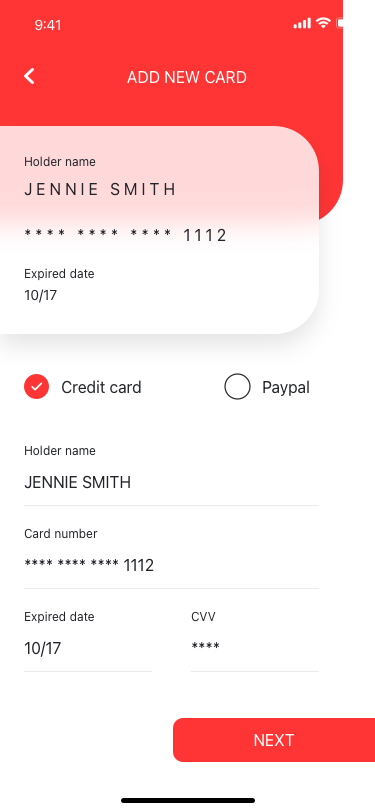
Text in this UI design:
NEXT
Credit card
Paypal
**** **** **** 1112
JENNIE SMITH
Holder name
JENNIE SMITH
Card number
**** **** **** 1112
Expired date
10/17
CVV
****
Holder name
Expired date
10/17
ADD NEW CARD